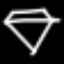
Label: diamond